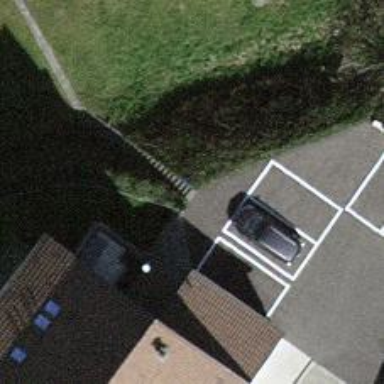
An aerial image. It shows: Road with steps.